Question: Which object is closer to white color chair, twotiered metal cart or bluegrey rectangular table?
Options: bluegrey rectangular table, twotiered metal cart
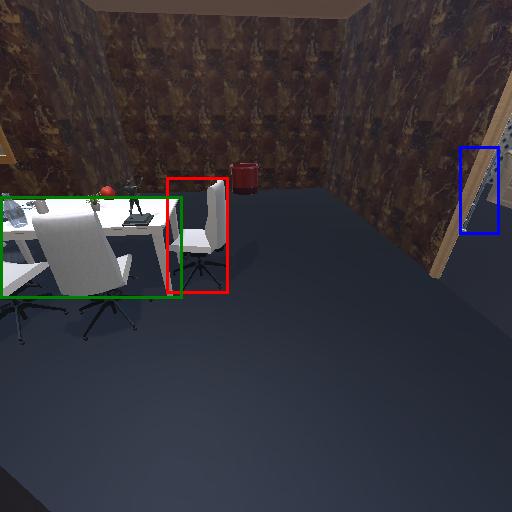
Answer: bluegrey rectangular table